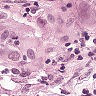
Metastatic tissue present: yes